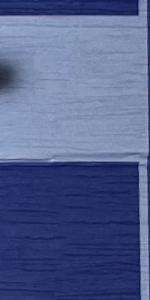
Label: Empty